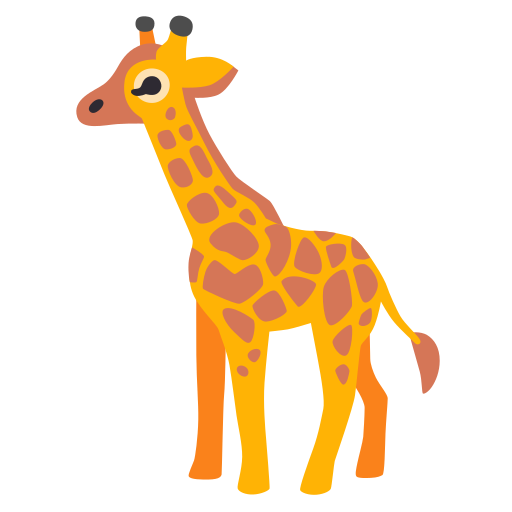
Emoji: 🦒